Question: I try to group some data in wpf datagrid .. it works fine, except the HEADER OF TEMPLATE DOESN'T DISPLAY any thing. It should display teacher name by TEACHER property. I use SQtOLinq as the underlayer data source.
what did I miss in my code?
XAML code:
'''
<DataGrid AutoGenerateColumns="False" Height="311" Style="{StaticResource DashboardGridStyle}" HorizontalAlignment="Left" Name="TeacherDetailsDG" VerticalAlignment="Top" Width="322" ItemsSource="{Binding}" Margin="178,0,0,0" SelectionChanged="TeacherDetailsDG_SelectionChanged" RowBackground="#FF00E700" SelectionUnit="FullRow" BorderBrush="#FF00E400" AlternatingRowBackground="#FFC4B5B5">
<DataGrid.GroupStyle>
<GroupStyle>
<GroupStyle.HeaderTemplate>
<DataTemplate>
<StackPanel >
<TextBlock Text="{Binding Path=Teacher,Mode=TwoWay}" Foreground="Blue"/>
</StackPanel>
</DataTemplate>
</GroupStyle.HeaderTemplate>
<GroupStyle.ContainerStyle>
<Style TargetType="{x:Type GroupItem}">
<Setter Property="Template">
<Setter.Value>
<ControlTemplate TargetType="{x:Type GroupItem}">
<Expander x:Name="exp">
<Expander.Header>
<StackPanel Orientation="Horizontal">
<TextBlock Text="{Binding Path=Teacher,Mode=TwoWay}" />
</StackPanel>
</Expander.Header>
<Expander.Content>
<ItemsPresenter Visibility="{Binding ElementName=exp, Path=IsExpanded}" />
</Expander.Content>
</Expander>
</ControlTemplate>
</Setter.Value>
</Setter>
</Style>
</GroupStyle.ContainerStyle>
</GroupStyle>
</DataGrid.GroupStyle>
<DataGrid.Columns>
<DataGridTextColumn Binding="{Binding Path=TeacherID}" Visibility="Hidden">
</DataGridTextColumn>
<DataGridTextColumn Binding="{Binding Path=Teacher}"/>
<!--Grades column-->
<DataGridComboBoxColumn x:Name="GradesCombo" ItemsSource="{Binding}" DisplayMemberPath="Grade" SelectedValuePath="ID" SelectedValueBinding="{Binding Path=GradeID}"></DataGridComboBoxColumn>
<!--Subjects column-->
<DataGridComboBoxColumn x:Name="SubjectsCombo" ItemsSource="{Binding}" DisplayMemberPath="Subject" SelectedValuePath="ID" SelectedValueBinding="{Binding Path=SubjectID}"></DataGridComboBoxColumn>
</DataGrid.Columns>
</DataGrid>
'''
Datagrid Binding code:
'''
public MainWindow()
{
InitializeComponent();
GradesCombo.ItemsSource = SchoolDC.GradesTables;
SubjectsCombo.ItemsSource = SchoolDC.SubjectsTables;
}
private void Window_Loaded(object sender, RoutedEventArgs e)
{
try
{
CollectionView view = (CollectionView)CollectionViewSource.GetDefaultView((SchoolDC.TeachersDetailsSP().ToList<object>()));
view.GroupDescriptions.Add(new PropertyGroupDescription("Teacher"));
TeacherDetailsDG.ItemsSource = view;
}
catch (Exception)
{
throw;
}
}
'''
This is the result:

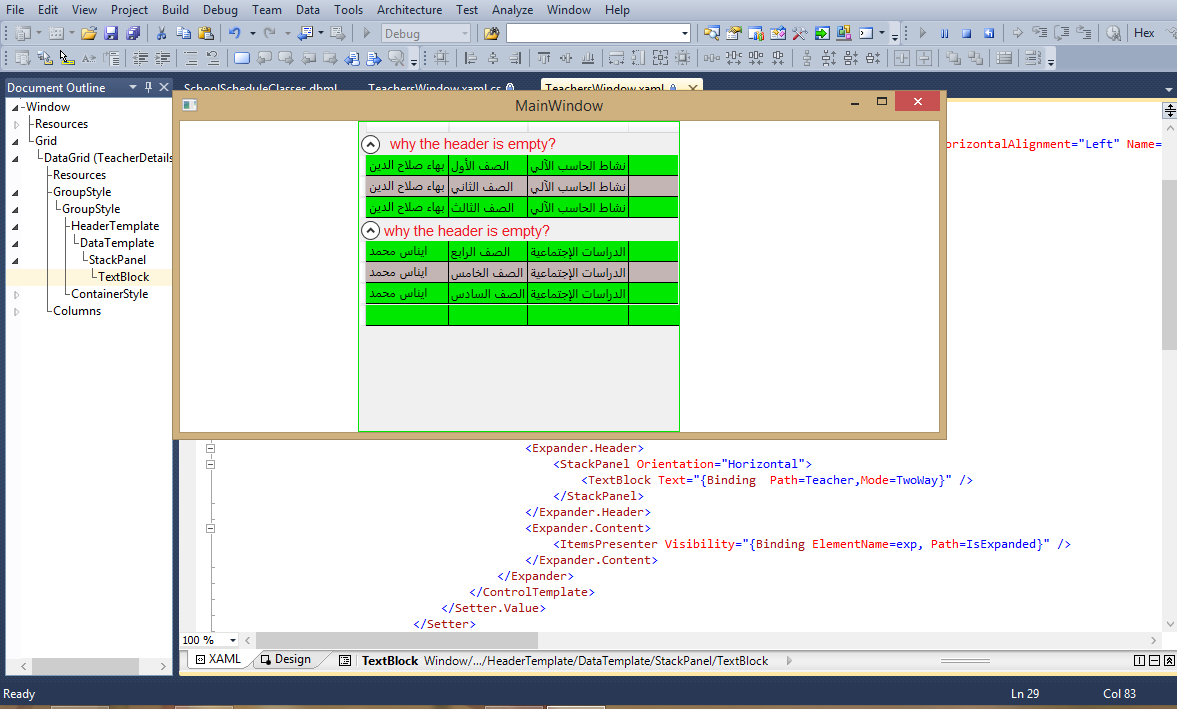
Answer: GroupItem. gets the value of the property you grouped by .
'''
<DataTemplate>
<TextBlock Text="{Binding Path=Name}" Foreground="Blue"/>
</DataTemplate>
'''